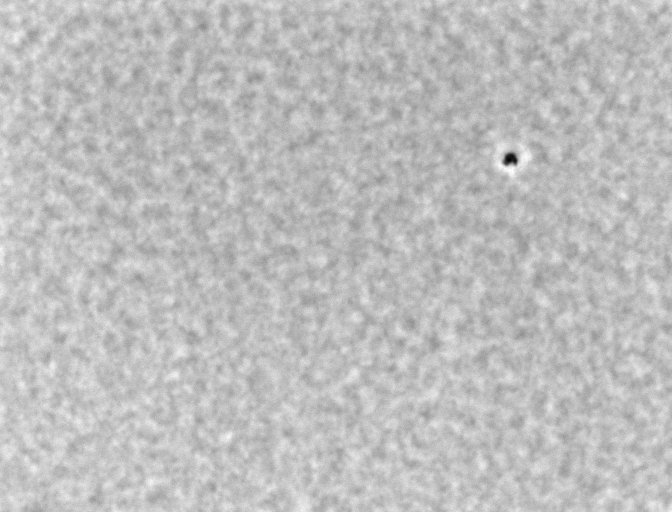
Phase contrast microscopy, 60x objective, 3 h incubation